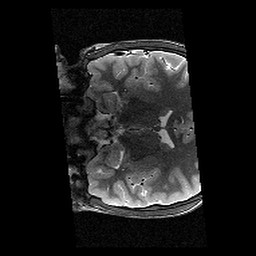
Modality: T2w
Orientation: coronal
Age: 11
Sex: male
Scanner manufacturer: siemens
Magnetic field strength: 3 T
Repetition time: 9.23 s
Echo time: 0.067 s